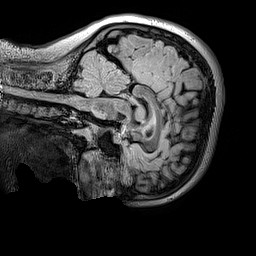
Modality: FLAIR
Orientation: sagittal
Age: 10
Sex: female
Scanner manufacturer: siemens
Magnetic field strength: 3 T
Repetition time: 5 s
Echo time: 0.388 s